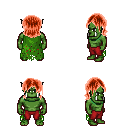
a pixel art fantasy rpg character, male body template, orc, green skin, green tattered cape, red pants, red long bangs hairstyle, four views (front, back, left, right), 2x2 character sprite sheet, small pixel art, hard edges, no anti-aliasing